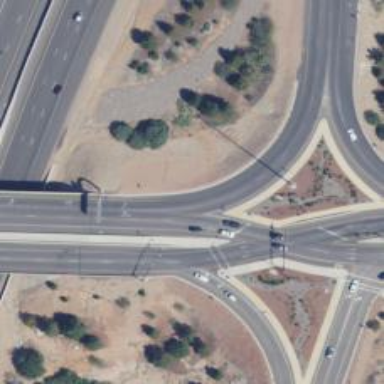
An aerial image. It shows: Asphalt motorway link with diverging diamond interchange (DDI) junction.